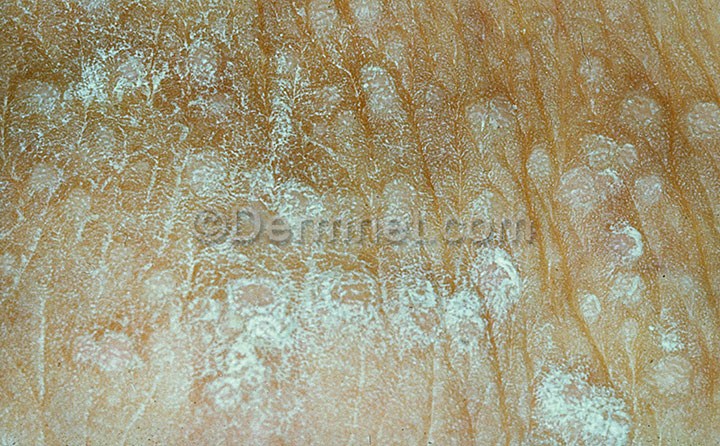
Disease: Systemic Disease